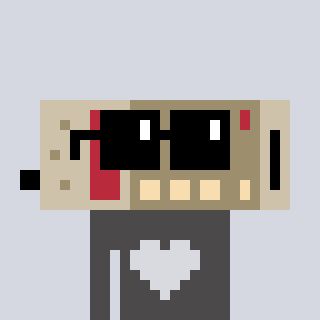
a pixel art character with square black sunglasses, a cordless phone-shaped head and a grayscale-colored body on a cool background